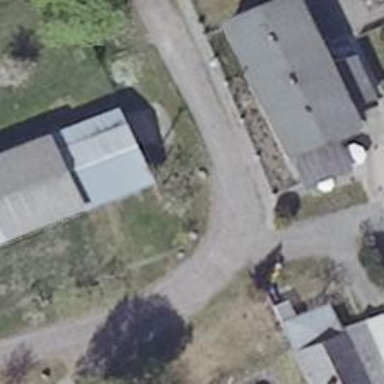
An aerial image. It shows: Residential road with concrete surface and grade3 tracktype.